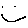
Label: smiley face